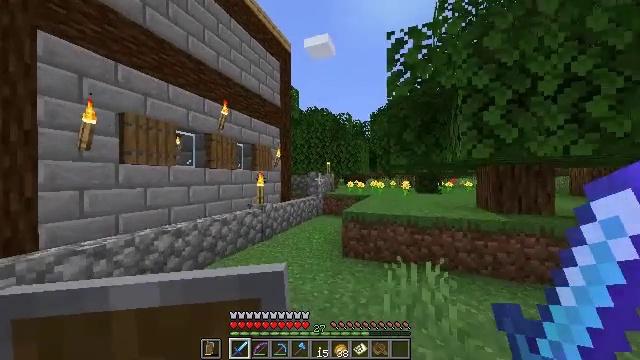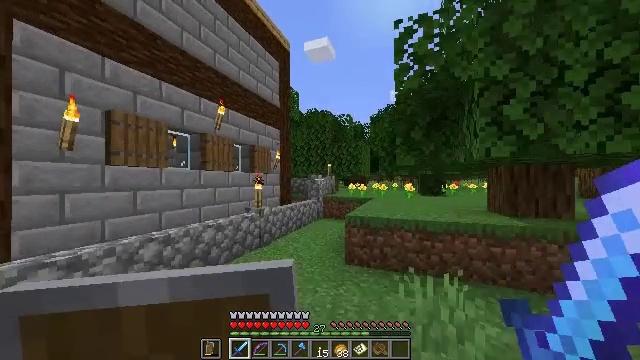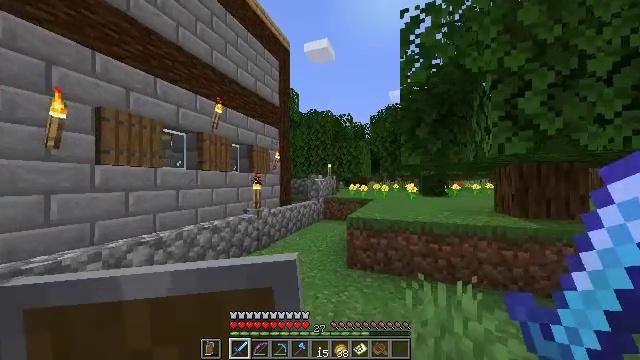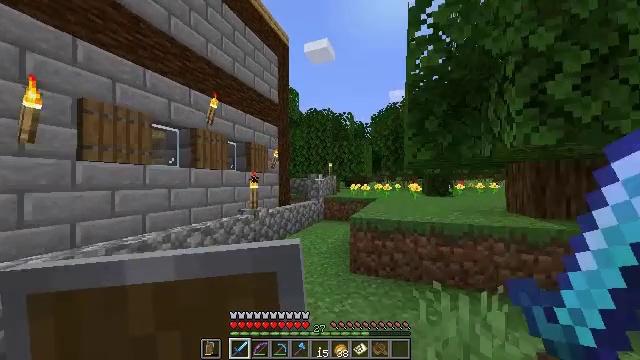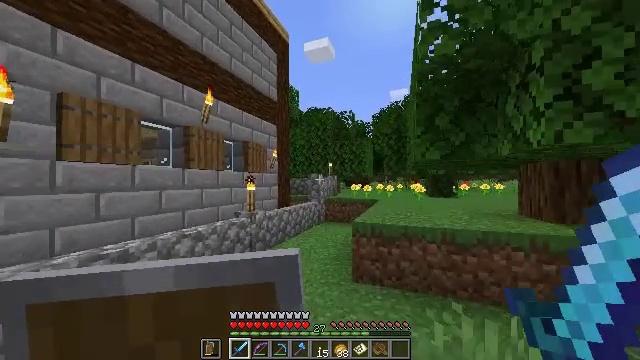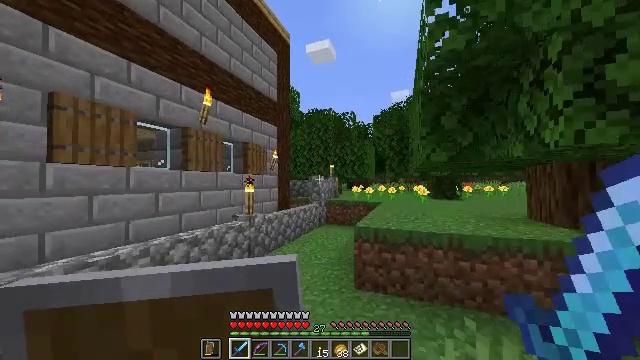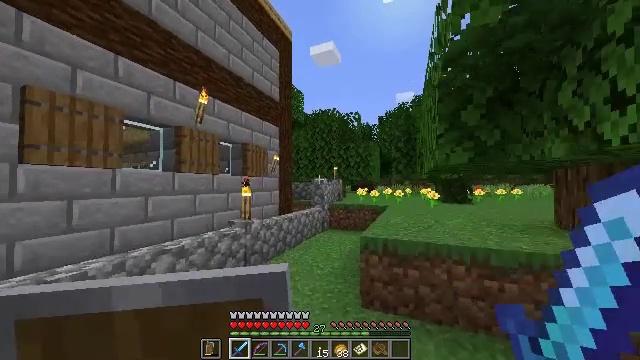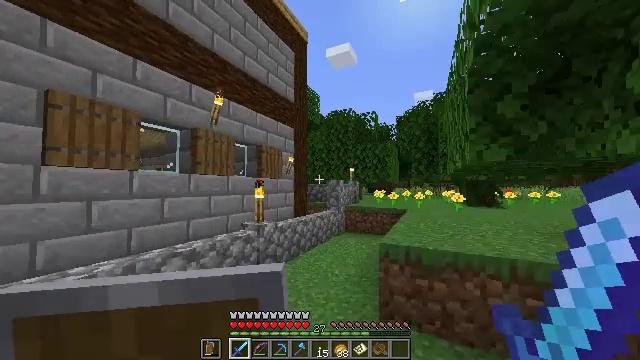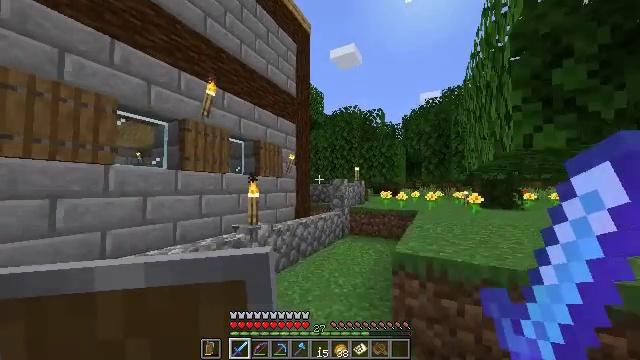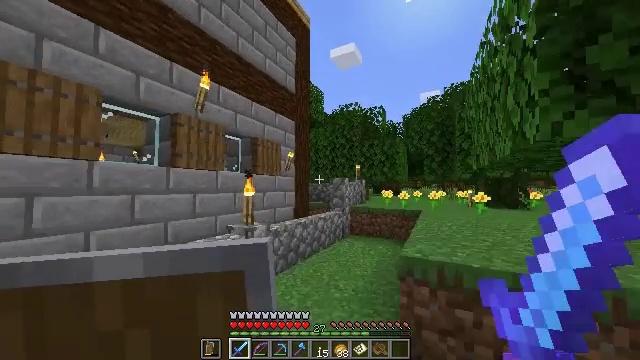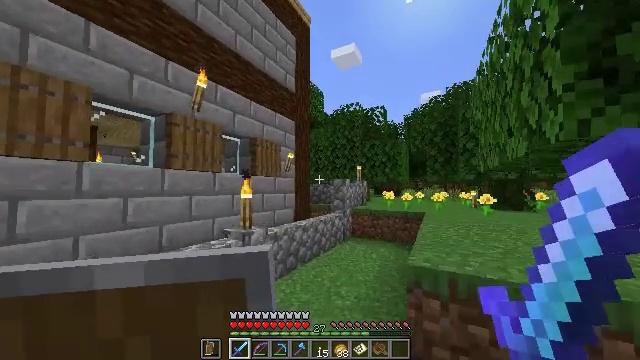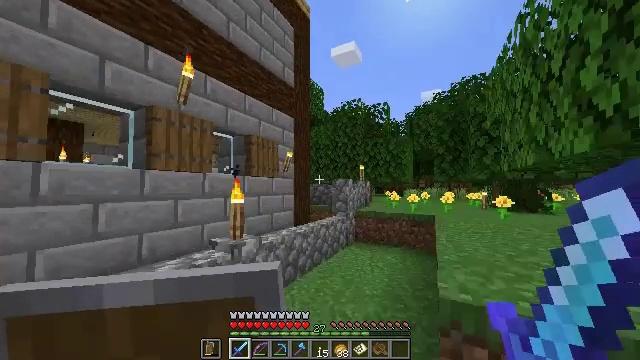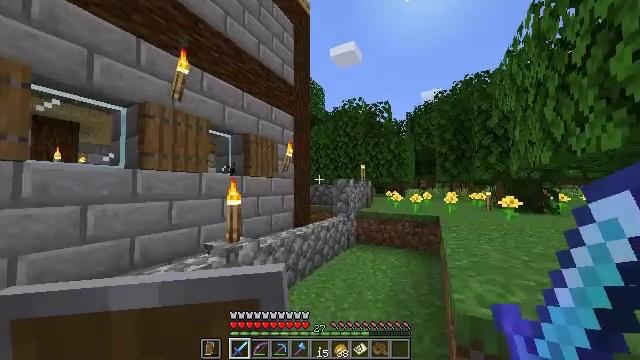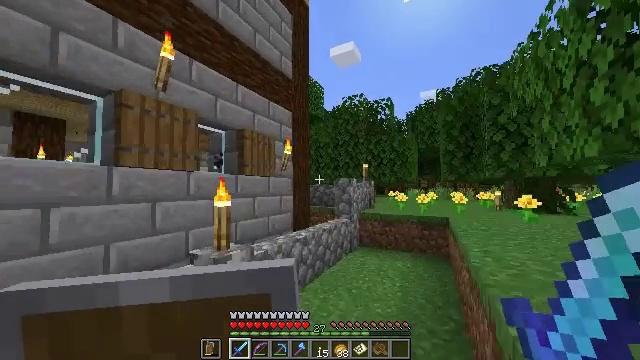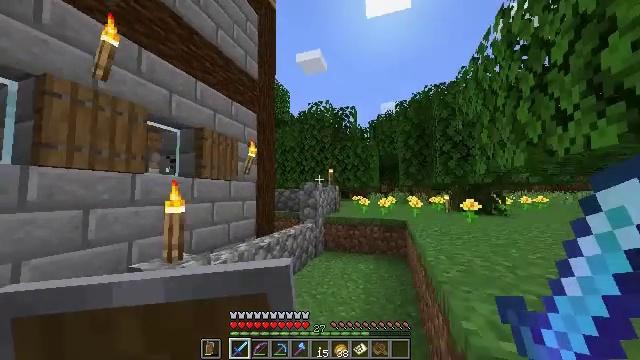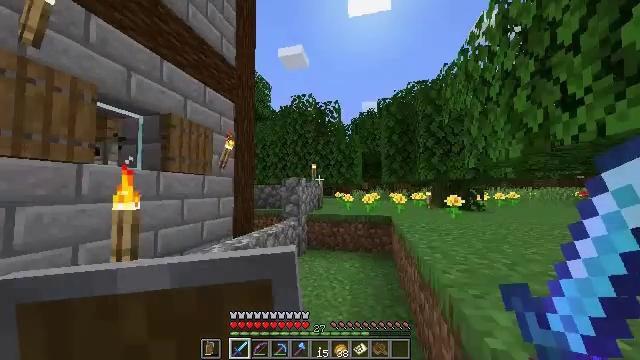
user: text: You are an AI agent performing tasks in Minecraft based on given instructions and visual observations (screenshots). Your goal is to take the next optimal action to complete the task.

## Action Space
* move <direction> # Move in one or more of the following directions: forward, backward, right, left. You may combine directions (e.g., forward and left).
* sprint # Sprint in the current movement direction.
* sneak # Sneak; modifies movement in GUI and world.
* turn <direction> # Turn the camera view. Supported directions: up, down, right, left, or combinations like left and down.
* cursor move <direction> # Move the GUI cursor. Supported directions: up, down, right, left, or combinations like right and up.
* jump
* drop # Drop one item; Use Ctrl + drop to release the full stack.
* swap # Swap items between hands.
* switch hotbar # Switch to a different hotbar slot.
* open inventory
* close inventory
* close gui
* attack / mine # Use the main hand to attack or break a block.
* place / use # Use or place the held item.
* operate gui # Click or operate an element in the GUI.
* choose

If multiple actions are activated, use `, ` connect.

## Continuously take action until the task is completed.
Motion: motion action
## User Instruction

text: Break the clay block to collect it.
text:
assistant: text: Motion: move forward
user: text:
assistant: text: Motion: move forward
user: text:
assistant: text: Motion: move forward
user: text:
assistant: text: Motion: move forward
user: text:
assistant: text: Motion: move forward
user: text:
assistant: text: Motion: move forward, turn left
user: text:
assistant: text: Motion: move forward, turn left
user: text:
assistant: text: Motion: move forward, turn left
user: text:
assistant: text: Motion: move forward
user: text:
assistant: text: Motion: move forward
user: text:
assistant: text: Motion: move forward
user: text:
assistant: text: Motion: move forward, sprint
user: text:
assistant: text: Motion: move forward, sprint
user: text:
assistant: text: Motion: move forward, turn right and up
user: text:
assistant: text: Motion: move forward, turn right
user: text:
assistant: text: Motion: move forward, turn right
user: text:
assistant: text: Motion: move forward, sprint, turn right and up
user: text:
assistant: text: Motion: move forward, sprint
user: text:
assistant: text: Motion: move forward
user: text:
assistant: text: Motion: move forward
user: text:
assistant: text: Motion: move forward
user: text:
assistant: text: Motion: move forward, turn left
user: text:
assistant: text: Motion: move forward, turn left and down
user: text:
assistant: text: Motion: move forward, turn left
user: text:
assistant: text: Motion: move forward
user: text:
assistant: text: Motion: move forward
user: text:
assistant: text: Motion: move forward
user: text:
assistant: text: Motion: move forward, jump
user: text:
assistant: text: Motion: move forward, turn left, jump
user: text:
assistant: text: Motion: move forward, jump